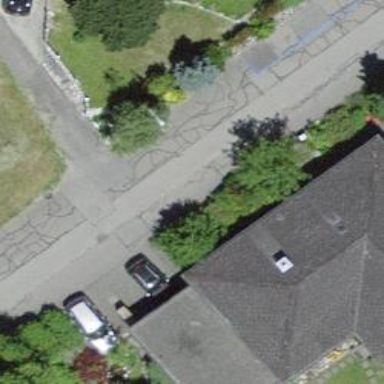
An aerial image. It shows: Asphalt path.